Current action and preconditions to check: path_clear

Your task: For each precondition in the list above, predict whether it will hold at this action.

Consider the current scene as observed from the mobile robot's camera, and analyze the predicted future states of all dynamic agents (e.g., people, animals, vehicles, or any moving entities) within the NEXT SECOND.

IMPORTANT: Only answer "very likely" if you are absolutely certain—based on strong, clear evidence—that a dynamic agent will violate the precondition in the predicted future state. Do NOT answer "very likely" for unlikely, ambiguous, or low-probability risks.

Ask yourself for each precondition: Is there a high probability, with clear and convincing evidence, that the predicted future states of any dynamic agent will interfere with the predicted future state of the currently executing action within the NEXT SECOND, causing that precondition to fail?

Assess the risk level based on these predictions. Use "likely" or "very likely" if motions create a clear risk of interference.

Use "neutral" or "improbable" if agents are nearby but their predicted paths are clearly diverging or non-conflicting.

Failure Risk Categories: "very improbable", "improbable", "neutral", "likely", "very likely"

Answer Format: Output ONLY the probability_of_failure value from these categories: "very improbable", "improbable", "neutral", "likely", "very likely"

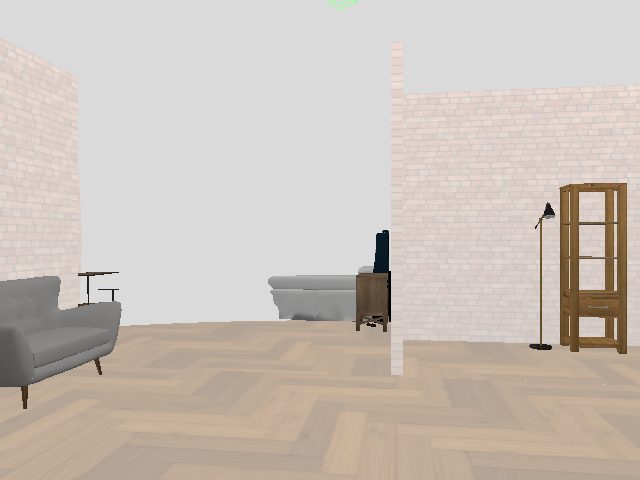

Answer: very improbable